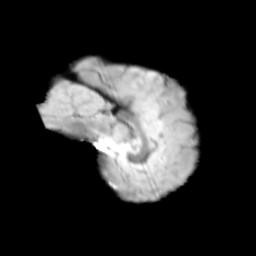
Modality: T2w
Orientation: sagittal
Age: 13
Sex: male
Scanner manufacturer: siemens
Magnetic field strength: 3 T
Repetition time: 3.8 s
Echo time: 0.07 s